Question: Using CodeDOM I have something like this:
'''
CompilerParameters parameters = new CompilerParameters();
parameters.ReferencedAssemblies.Add("System.dll");
parameters.ReferencedAssemblies.Add("System.Windows.Forms.dll");
parameters.ReferencedAssemblies.Add("System.Data.Linq.dll");
parameters.ReferencedAssemblies.Add("System.Xml.Linq.dll");
parameters.ReferencedAssemblies.Add("System.Core.dll");
'''
and when I run a program, this is the the error I get for the last three DLLs, the first two (System.DLL and System.Windows.Forms.DLL ) have no problem and error but as soon as I add those last three lines to load those DLLs too, then I get errors like the one in the picture.
So weird and annoying and couldn't find a way to fix it.
Thanks.

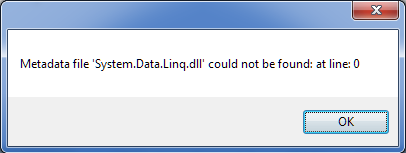
Answer: oh Wow! it was tricky!
It doesn't care what is the Target Platform that Visual Studio is set on, what it looks at is its own class. Previously I was using its <URL>. But it also has another constructor that takes a Dictionary parameter. In this parameter we are specifying what version of .NET should be used. So instead of just creating a new CodeProvider object I should do it like this:
'''
Dictionary<string, string> compilerInfo = new Dictionary<string, string>();
compilerInfo.Add("CompilerVersion", "v3.5");
CSharpCodeProvider codeProvider = new CSharpCodeProvider(compilerInfo);
'''
Now it works.